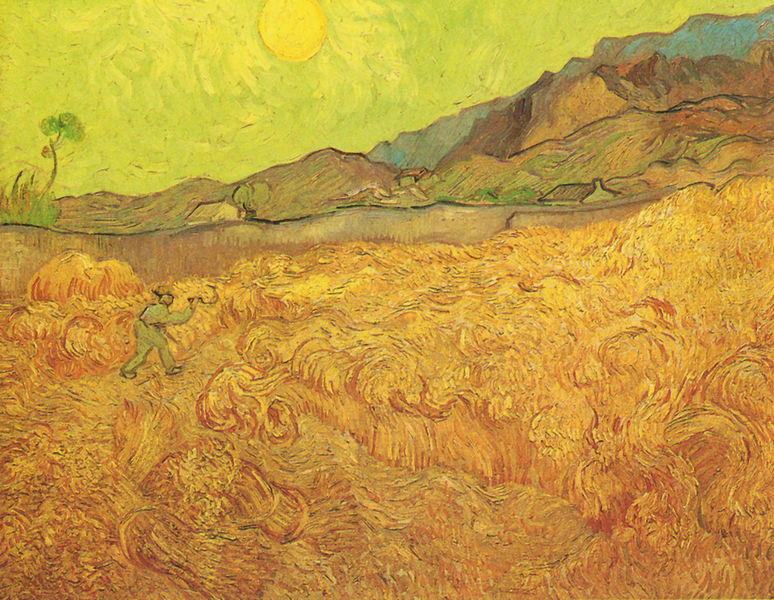
Titel: Weizenfeld mit Schnitter bei aufgehender Sonne
Künstler: Vincent van Gogh
Standort: Amsterdam
Institution: Van Gogh Museum
Schlagwörter: baum, berg, blau, felsen, gemälde, himmel, mann, bäume, cezanne, gelb, grün, impressionismus, landschaft, bewegung, braun, hell, hut, licht, orange, stroh, vordergrund, dach, haus, rot, weg, zaun, expressionismus, mensch, feld, felder, horizont, häuser, hügel, weite, sonne, gold, arbeit, beine, schwung, sommer, ort, acker, bündel, ernte, feldweg, garben, getreide, hafer, heu, korn, weizen, abstrakt, berge, gebirge, hitze, dorf, mauer, bauernhof, hütten, van gogh, arbeiter, wogen, duktus, strohhut, bauer, kornfeld, gogh, provence, heiss, haufen, feldarbeiter, sichel, pinselduktus, vincent van gogh, bauernhaus, pinselstriche, balu, ähren, sense, scheunen, vincent, getreidefeld, rhythmus, heuballen, landchaft, ernten, mähen, schnitter, weizenfeld, garbe, sensenmann, gohf, impressioismus, getreidebündel, vngogh